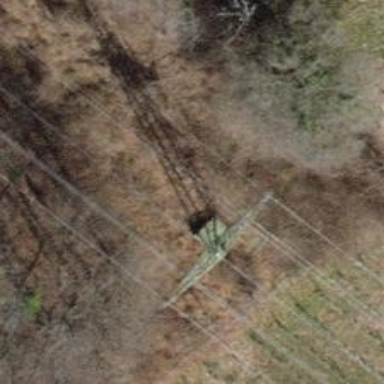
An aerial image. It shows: Lattice structure tower used for power distribution.